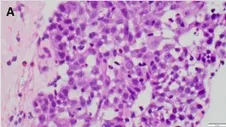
Malignant cells are positive for Cytokeratin 7, Cytokeratin 5/6, Epithelial Specific Antigen 4 (Ber-EP4) (B, D, E), consistent with carcinomatous origin.
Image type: pathology (h&e)